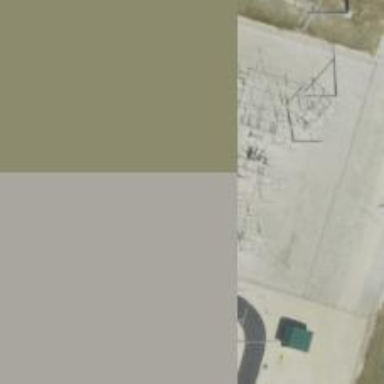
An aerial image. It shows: Switch used for power control.